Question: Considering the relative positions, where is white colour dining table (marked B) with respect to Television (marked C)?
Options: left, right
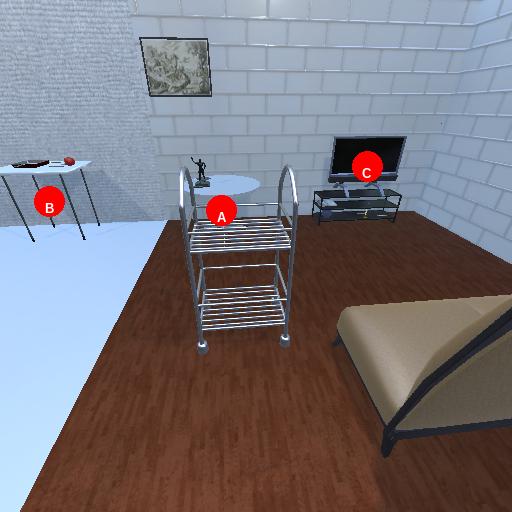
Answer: left